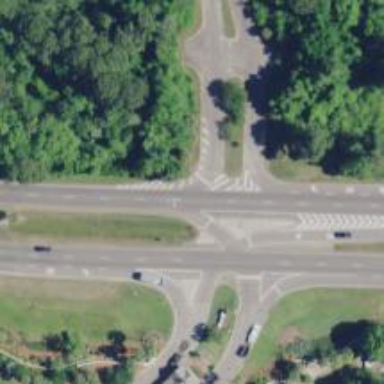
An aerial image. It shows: Trunk link highway.